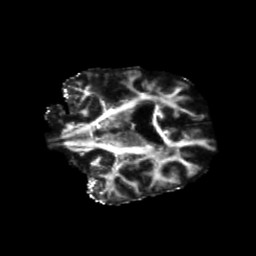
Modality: FA
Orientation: coronal
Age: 62
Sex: female
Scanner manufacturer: siemens
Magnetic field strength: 3 T
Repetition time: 5.25 s
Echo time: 0.08 s